Question: I have kind of the same problem described in <URL> but there seem to be no right answer.
I'm trying to load the "loadImages" lib with require.js but I get this
> Uncaught TypeError: Object [object Object] has no method 'imagesLoaded'
Here is the script on my page :
'''
require(['./js/common'], function(common)
{
require(['home/main-home']);
});
'''
My common.js
'''
requirejs.config({
baseUrl: './js',
paths: {
jquery : 'libs/jquery/jquery-2.0.3.min',
eventie : 'libs/eventie/eventie',
eventEmitter : 'libs/eventEmitter/eventEmitter.min',
imagesLoaded : 'libs/imagesLoaded/imagesloaded.pkgd.min',
masonry : 'libs/masonry/masonry.pkgd.min',
wall : './wall/wall',
underscore : '../libs/underscore/underscore-min',
backbone : '../libs/backbone/backbone-min',
},
shim: {
jquery : {
exports : '$'
},
imagesLoaded : {
deps : ['jquery', 'eventie', 'eventEmitter']
},
masonry : ['jquery'],
wall : ['masonry', 'imagesLoaded'],
backbone : {
deps : ['jquery', 'underscore'],
exports : 'Backbone'
},
underscore : {
exports : '_'
}
}
});
'''
and this is my main-home.js where I want to use the imagesLoaded lib.
'''
define([
'wall'
],
function(Wall){
$(function()
{
$('#photos').imagesLoaded( function(){}); // ERROR
});
return true;
});
'''
In the imagesLoaded doc there's a small paragrah about require.js which i don't really understand. I tried to load thoses libs as well, but it is not changing anything.
'''
// Install imagesLoaded and its dependencies
// Update your RequireJS paths config so it can find those modules
requirejs.config({
paths: {
"eventie": "bower_components/eventie",
"eventEmitter": "bower_components/eventEmitter"
}
});
'''
They seem to talk about it in here <URL>, but I don't really know what to do.
Here is the js files my page is loading :

We can see that imagesLoaded is loaded...
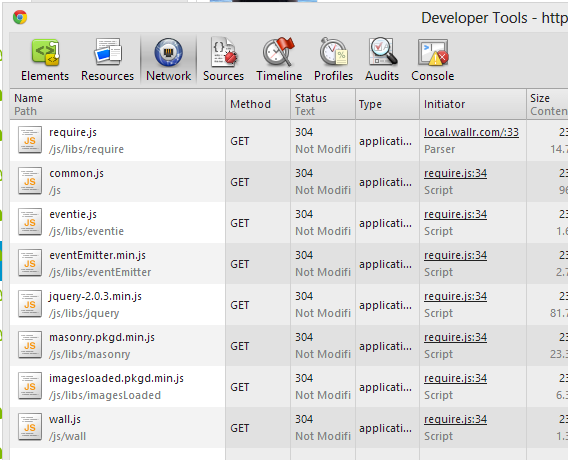
Answer: <URL>.
I've edited the ImagesLoaded JS (<URL> to give the modules a valid module id.
Search for:
'''
// --------------------------------------------------
// ADDED A MODULE ID
// --------------------------------------------------
'''
in the code for the 3 changes (to define the 'imagesLoaded', 'eventEmitter/EventEmitter' and 'eventie/eventie' modules).
Given that the ImageLoaded JS file already includes the other 2 modules, there is no need for any more paths/shims.
### HTML
'''
<div id="photos"></div>
<script>
require = {
paths: {
"jquery": "http://code.jquery.com/jquery-2.0.3",
"imagesLoaded": "https://rawgithub.com/gitgrimbo/<PHONE>/raw/f26e23d7a180ee23fd3dea3b0b152dbf523854a1/ImageLoaded-mod"
}
};
</script>
<script src="http://requirejs.org/docs/release/2.1.8/comments/require.js"></script>
'''
### JS
'''
require(["jquery", "imagesLoaded"], function($, imagesLoaded) {
console.log($.fn.jquery);
console.log(imagesLoaded);
$('#photos').imagesLoaded(function() {
console.log("something");
});
});
'''
### Output
'''
2.0.3
ImagesLoaded( elem, options, onAlways )
something
'''